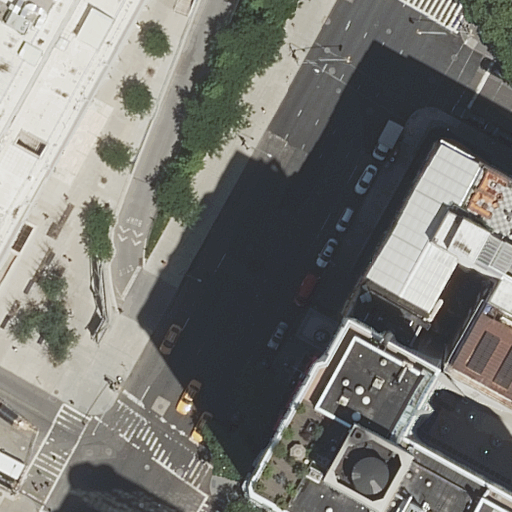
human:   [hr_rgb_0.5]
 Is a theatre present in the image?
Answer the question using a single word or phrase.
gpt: yes

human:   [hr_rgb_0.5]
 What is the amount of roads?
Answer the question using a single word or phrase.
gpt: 11

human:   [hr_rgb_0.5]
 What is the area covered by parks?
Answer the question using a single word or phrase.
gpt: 1220m2

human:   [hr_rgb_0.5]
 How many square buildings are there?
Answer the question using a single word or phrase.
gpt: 0

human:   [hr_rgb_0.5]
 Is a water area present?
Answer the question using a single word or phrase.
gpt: no

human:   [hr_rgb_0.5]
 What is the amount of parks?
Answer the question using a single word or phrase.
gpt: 1

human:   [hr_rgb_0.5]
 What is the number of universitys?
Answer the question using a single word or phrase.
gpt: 1

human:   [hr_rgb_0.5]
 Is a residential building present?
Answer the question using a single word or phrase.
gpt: yes

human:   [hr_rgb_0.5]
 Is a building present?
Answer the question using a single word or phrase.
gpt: yes

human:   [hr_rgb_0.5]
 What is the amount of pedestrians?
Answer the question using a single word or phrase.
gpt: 2

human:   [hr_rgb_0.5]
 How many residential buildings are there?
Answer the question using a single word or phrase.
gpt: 3

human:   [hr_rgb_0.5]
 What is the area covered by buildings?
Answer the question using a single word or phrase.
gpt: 4818m2

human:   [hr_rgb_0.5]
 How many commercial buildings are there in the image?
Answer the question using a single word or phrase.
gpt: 0

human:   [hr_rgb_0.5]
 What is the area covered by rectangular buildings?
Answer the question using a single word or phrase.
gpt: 3503m2

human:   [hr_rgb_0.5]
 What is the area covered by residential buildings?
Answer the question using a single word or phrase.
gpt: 4818m2

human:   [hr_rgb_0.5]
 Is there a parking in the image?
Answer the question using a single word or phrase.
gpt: yes

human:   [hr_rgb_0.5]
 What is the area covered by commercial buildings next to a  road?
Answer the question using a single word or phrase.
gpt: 0m2

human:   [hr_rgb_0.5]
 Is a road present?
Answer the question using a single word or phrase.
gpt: yes

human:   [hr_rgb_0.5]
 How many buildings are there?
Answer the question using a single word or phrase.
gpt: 3

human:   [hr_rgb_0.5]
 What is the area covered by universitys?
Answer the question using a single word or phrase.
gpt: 4654m2

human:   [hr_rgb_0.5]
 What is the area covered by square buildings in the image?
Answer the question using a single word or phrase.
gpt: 0m2

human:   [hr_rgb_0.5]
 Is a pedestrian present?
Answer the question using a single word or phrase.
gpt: yes

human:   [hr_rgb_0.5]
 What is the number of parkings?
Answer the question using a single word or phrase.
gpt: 1

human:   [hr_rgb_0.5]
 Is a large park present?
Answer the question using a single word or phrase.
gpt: yes

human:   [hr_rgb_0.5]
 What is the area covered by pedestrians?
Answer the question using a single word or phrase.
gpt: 752m2

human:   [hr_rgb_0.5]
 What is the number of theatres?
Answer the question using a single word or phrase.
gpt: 1

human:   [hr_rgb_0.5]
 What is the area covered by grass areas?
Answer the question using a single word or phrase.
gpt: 162m2

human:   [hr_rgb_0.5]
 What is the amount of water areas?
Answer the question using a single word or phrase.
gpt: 0

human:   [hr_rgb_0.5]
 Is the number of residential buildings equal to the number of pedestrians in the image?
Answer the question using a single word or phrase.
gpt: no

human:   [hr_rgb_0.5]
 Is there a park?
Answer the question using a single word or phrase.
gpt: yes

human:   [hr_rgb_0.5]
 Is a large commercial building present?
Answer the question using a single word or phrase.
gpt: no

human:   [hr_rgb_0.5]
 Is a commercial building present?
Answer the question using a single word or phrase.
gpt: no

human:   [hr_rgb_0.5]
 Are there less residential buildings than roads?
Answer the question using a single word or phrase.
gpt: yes

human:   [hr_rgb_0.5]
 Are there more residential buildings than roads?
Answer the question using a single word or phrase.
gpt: no

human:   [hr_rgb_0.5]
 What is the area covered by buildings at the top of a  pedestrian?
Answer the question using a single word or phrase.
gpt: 0m2

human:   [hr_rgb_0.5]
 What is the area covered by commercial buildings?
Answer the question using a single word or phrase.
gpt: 0m2

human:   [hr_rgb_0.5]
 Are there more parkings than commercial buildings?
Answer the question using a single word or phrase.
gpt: yes

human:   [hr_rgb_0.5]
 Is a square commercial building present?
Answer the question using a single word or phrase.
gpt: no

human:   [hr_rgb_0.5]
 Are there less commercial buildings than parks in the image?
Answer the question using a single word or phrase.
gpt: yes

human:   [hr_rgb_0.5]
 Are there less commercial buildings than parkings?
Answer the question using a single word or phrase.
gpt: yes

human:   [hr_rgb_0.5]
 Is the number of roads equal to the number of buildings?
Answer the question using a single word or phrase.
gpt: no

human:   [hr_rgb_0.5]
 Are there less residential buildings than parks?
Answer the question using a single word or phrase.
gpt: no

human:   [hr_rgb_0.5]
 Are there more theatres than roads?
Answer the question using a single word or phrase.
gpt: no

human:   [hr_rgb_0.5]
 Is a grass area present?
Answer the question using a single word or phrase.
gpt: yes

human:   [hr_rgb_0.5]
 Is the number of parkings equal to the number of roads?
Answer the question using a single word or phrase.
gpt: no

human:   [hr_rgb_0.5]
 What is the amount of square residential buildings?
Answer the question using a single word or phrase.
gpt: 0

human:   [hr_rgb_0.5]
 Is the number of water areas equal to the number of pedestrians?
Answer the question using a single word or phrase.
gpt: no

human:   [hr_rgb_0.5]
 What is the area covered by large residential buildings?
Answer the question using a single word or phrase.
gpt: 4463m2

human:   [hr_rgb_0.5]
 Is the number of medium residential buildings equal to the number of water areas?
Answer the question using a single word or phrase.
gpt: no

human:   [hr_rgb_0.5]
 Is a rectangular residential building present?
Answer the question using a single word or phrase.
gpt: yes

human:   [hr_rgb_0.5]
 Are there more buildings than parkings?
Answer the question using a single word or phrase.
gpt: yes

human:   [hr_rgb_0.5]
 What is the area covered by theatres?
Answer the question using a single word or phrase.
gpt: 3148m2

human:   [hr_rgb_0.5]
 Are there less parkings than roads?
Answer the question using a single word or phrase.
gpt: yes

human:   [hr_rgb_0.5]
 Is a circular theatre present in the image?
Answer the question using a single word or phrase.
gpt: no

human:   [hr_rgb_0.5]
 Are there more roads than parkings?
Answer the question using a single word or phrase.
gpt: yes

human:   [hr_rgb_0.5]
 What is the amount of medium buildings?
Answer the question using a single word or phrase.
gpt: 1

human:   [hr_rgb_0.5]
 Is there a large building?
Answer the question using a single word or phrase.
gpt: yes

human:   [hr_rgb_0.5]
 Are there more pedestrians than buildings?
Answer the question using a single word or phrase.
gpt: no

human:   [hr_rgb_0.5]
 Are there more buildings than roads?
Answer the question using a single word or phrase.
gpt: no

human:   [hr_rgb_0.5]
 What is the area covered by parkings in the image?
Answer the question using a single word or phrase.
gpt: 6846m2

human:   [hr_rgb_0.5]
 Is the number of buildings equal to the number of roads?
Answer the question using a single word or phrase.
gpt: no

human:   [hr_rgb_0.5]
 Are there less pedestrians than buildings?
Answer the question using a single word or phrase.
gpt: yes

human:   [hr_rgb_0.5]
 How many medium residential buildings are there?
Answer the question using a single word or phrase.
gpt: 1

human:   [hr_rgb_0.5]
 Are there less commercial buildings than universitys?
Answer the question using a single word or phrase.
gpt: yes